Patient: sex M, age 76
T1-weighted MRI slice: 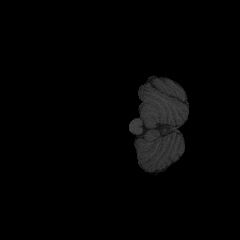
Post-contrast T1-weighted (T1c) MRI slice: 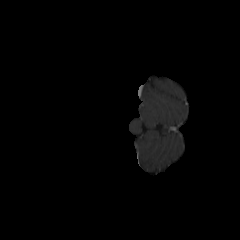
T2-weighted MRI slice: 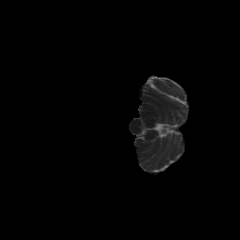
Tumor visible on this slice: no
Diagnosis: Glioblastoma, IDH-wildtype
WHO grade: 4